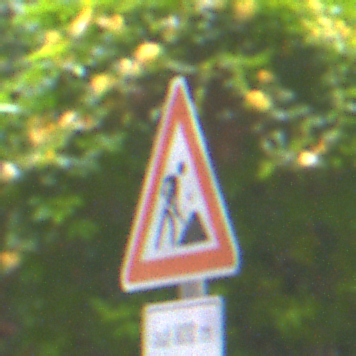
Verkehrszeichen: Arbeitsstelle
Zusatzzeichen unten: LaengeEinerStrecke5
Umgebung: Outdoor, Urban
Tageszeit: MorningAfternoon
Wetter: Overcast
Licht: Natural
Jahreszeit: NotSpecified
Kontrast: LowContrast